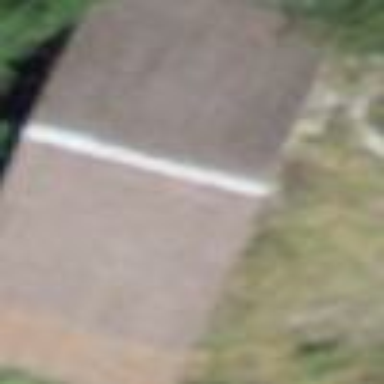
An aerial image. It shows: Rural barn.